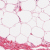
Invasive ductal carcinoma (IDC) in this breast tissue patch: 0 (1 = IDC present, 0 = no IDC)